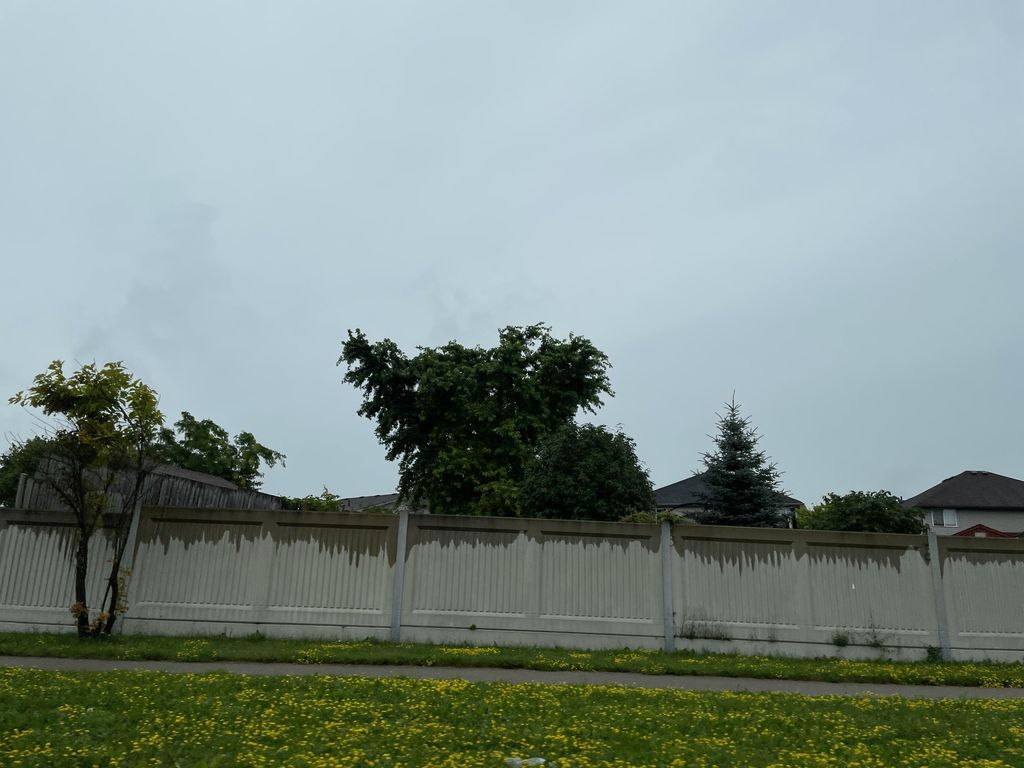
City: kitchener-waterloo